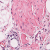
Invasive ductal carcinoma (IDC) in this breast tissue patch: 0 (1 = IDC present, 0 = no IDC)